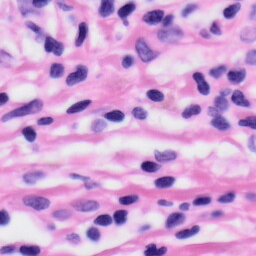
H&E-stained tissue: Skin